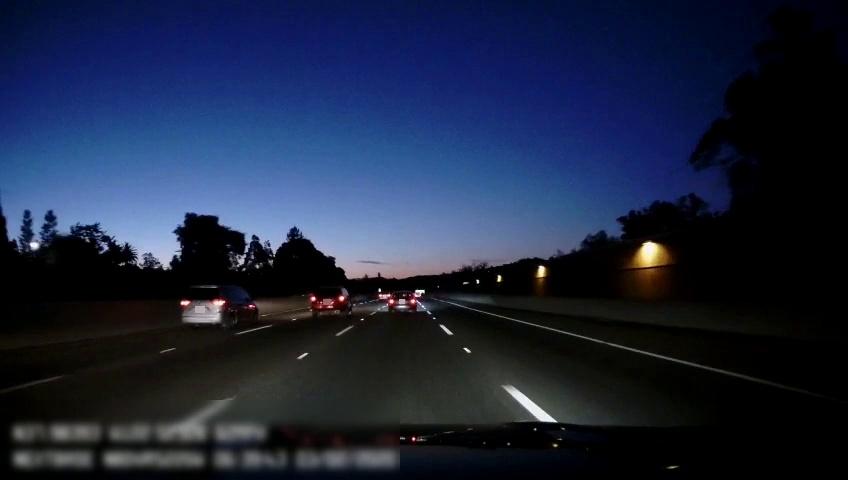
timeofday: Night
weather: Other
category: Drivable Space
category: Vehicles | Car
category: Vehicles | Car
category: Vehicles | SUV
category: Vehicles | SUV
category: Lanes | Alternate Lane
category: Lanes | Alternate Lane
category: Lanes | Current Lane
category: Lanes | Current Lane
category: Lanes | Alternate Lane